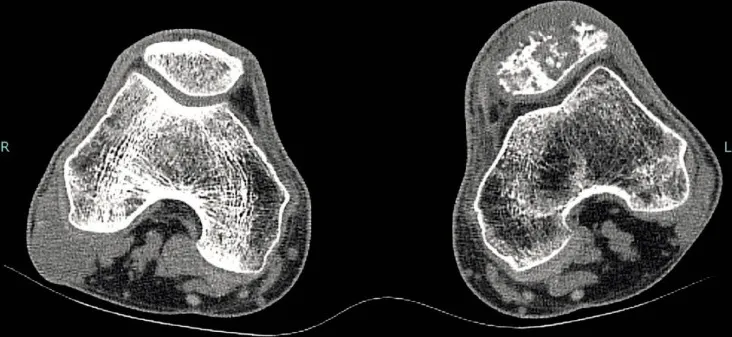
A; CT scan that shows a degeneration of the left patella.
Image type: radiology (ct)